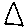
Label: triangle